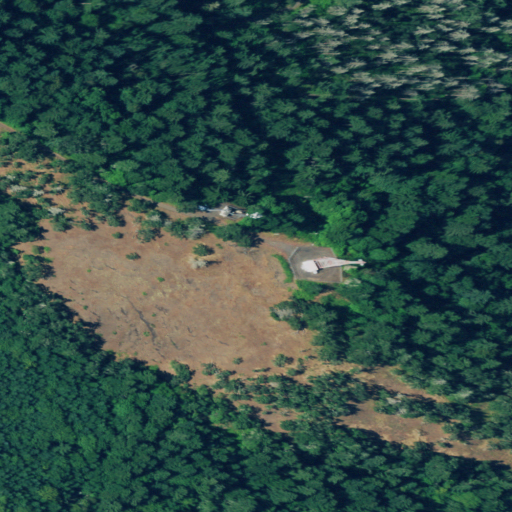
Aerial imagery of mountain in Oregon named Murray Hill containing evergreen forest, mixed forest, shrub, pasture, deciduous forest, low intensity development, and open development